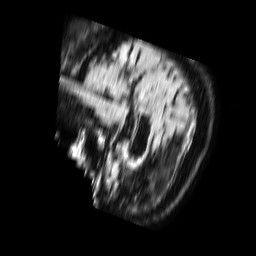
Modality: FLAIR
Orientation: sagittal
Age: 79
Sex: male
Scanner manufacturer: philips
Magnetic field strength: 1.5 T
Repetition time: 6 s
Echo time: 0.1024 s